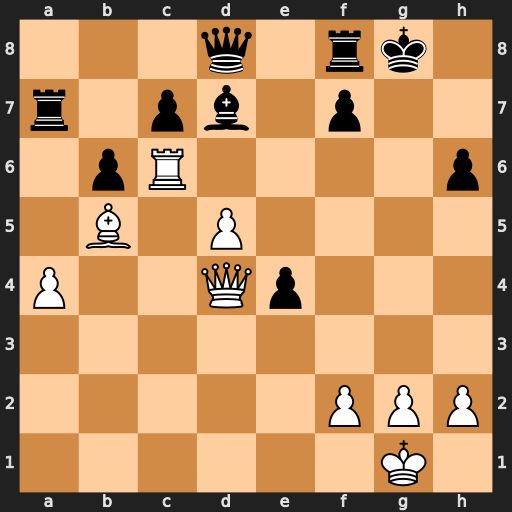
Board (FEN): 3q1rk1/r1pb1p2/1pR4p/1B1P4/P2Qp3/8/5PPP/6K1
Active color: w
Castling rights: -
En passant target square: -
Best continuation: Rxh6 f6 Qxe4